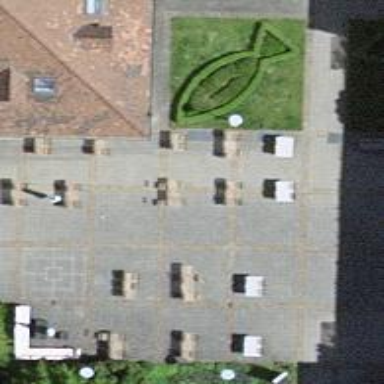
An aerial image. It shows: Bench for seating.